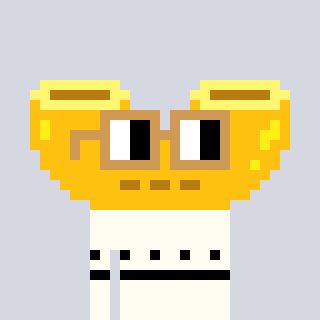
a pixel art character with square brown glasses, a macaroni-shaped head and a grayscale-colored body on a cool background